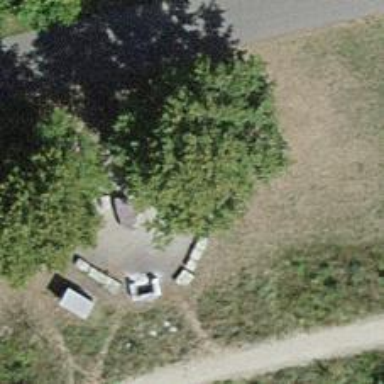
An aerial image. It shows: Picnic table located in leisure land area.